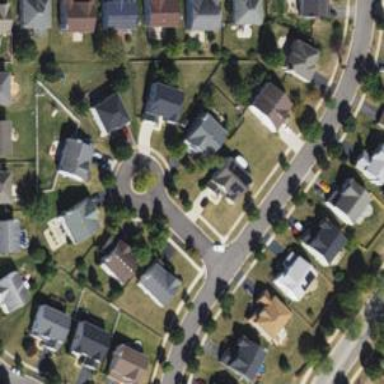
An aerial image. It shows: Charming neighbourhood.